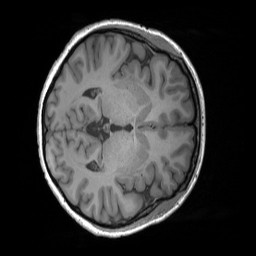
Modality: T1w
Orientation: axial
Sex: female
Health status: ill
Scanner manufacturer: siemens
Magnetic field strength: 3 T
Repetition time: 1.66 s
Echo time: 0.00254 s